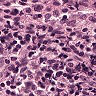
Metastatic tissue present: no